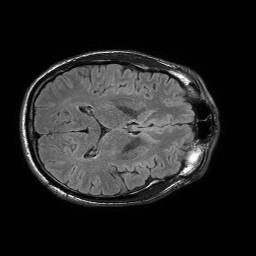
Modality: FLAIR
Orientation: axial
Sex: male
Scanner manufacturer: philips
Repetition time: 11 s
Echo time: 0.125 s